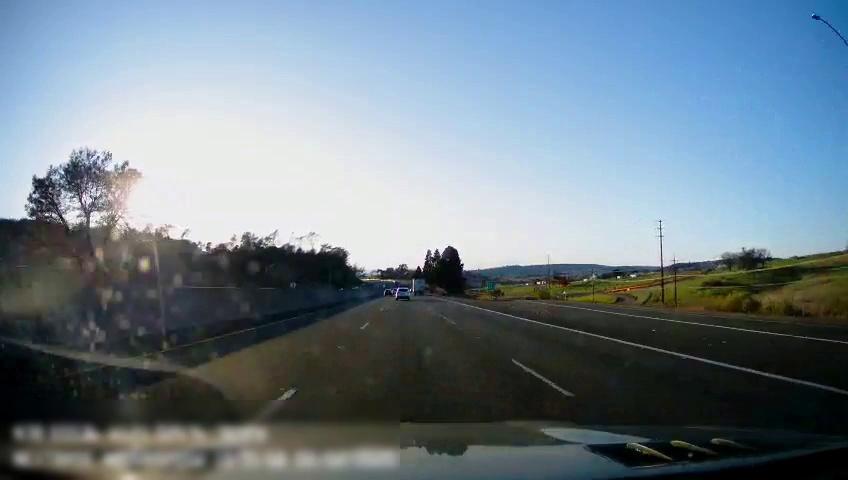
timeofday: Day
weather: Sunny
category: Drivable Space
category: Vehicles | SUV
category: Vehicles | Other LV
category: Lanes | Alternate Lane
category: Lanes | Current Lane
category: Lanes | Current Lane
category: Lanes | Alternate Lane
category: Lanes | Alternate Lane
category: Lanes | Alternate Lane